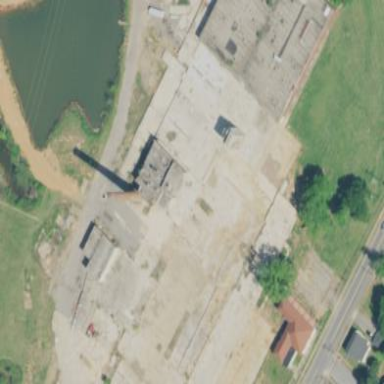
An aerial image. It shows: Industrial building.